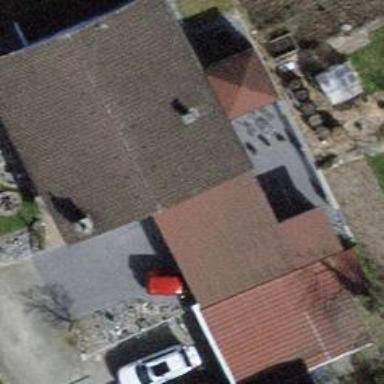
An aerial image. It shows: Residential house.